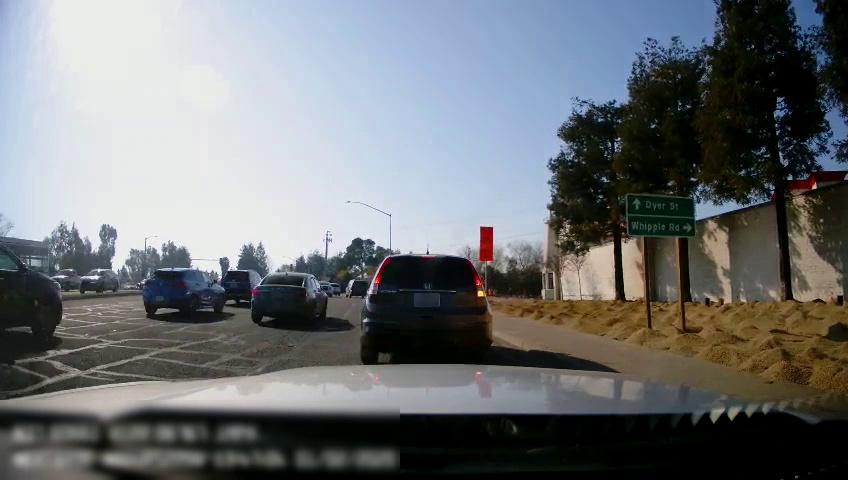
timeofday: Dusk/Dawn/Twilight
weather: Sunny
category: Drivable Space
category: Drivable Space
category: Vehicles | SUV
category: Vehicles | SUV
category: Vehicles | SUV
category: Vehicles | Car
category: Vehicles | SUV
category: Vehicles | Car
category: Vehicles | Car
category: Vehicles | SUV
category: Vehicles | SUV
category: Vehicles | SUV
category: Traffic | Signs
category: Traffic | Signs